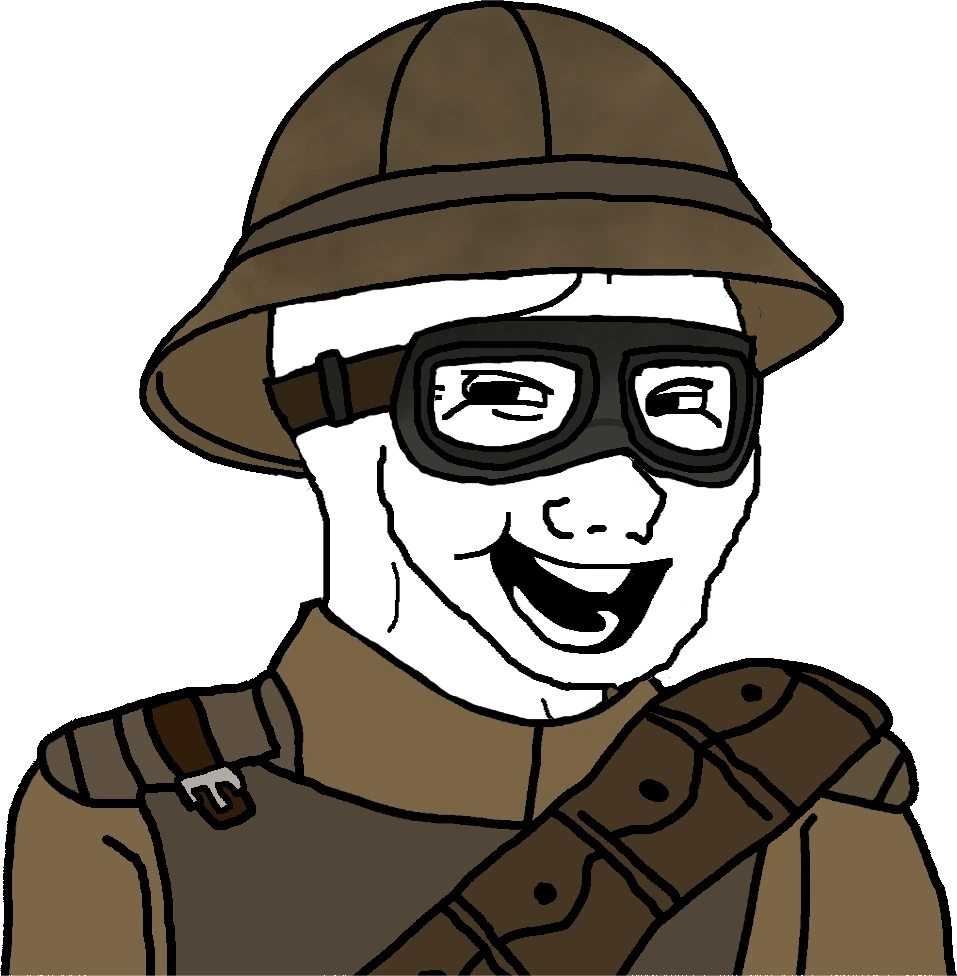
Label: 5_Smugjak